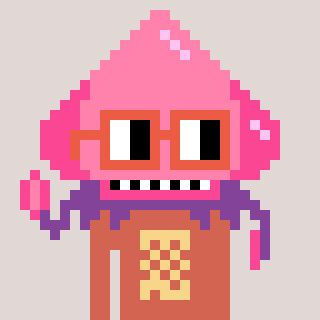
a pixel art character with square orange glasses, a squid-shaped head and a peachy-colored body on a warm background